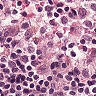
Metastatic tissue present: no